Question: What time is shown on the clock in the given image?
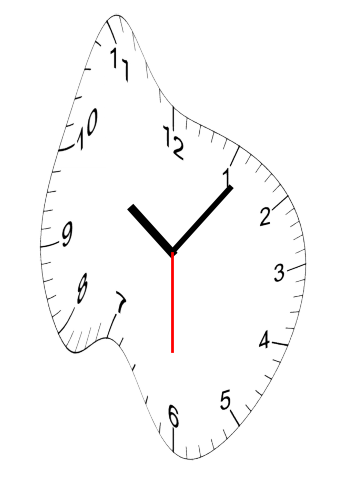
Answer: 10:06:30